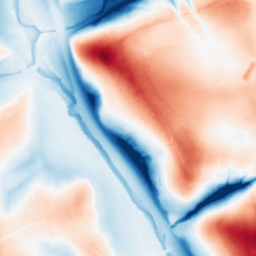
Category: trend_removal
Decomposition family: local_polynomial
Decomposition parameters: window_size: 101
degree: 3
Upsampling method: linear_exact
Upsampling parameters: scale: 8
Upsampling scale: 8